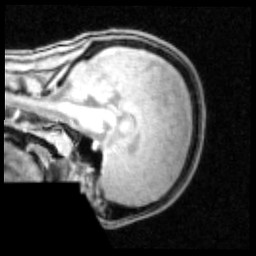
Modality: PDw
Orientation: sagittal
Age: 22
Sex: male
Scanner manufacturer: siemens
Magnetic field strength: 3 T
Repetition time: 0.25 s
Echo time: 0.00103 s